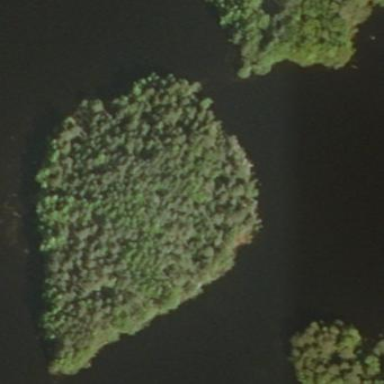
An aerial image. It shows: Island.